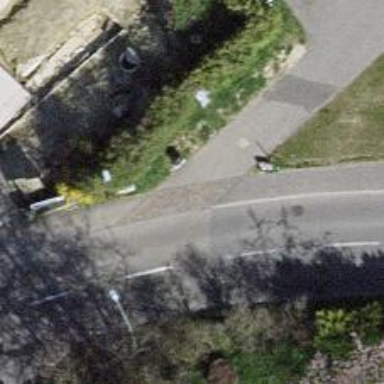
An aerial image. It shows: Sidewalk along the footway.